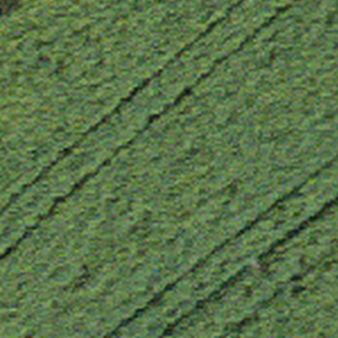
Label: other